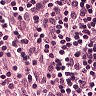
Metastatic tissue present: no